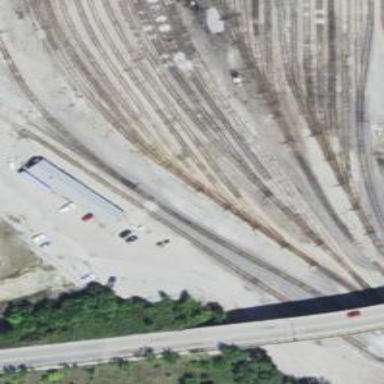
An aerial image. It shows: Railway yard in service.